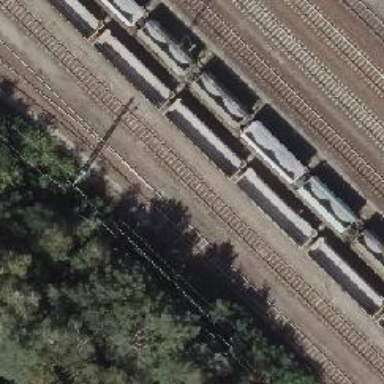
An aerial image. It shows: Railway yard in service.